Question: I have a query for a dynamicreport as a datasource.
The result till now is:

There are 3 queries connected with 'UNION'. Line 1 all data accumulated for the company. Line 2 all Data for the location and line 3 the detail data.
It is like a tree. But my problem is, that the accumulation is not correct (AnzahlMinuten). Is there an other way to display this data in a dynamicreport. This 3 queries can be very time intense. I also use the RANK() function because i got multiple entries for the time a license is used.
If there are no other easier solutions, where is my fault in the connected queries with union, so that the accumulation is not correct?
'''
SELECT Gesellschaftsname,Standortname,Lizenzname,Abteilungsname,Kostenstelle,
COUNT(DISTINCT username) AS AnzahlUser,
SUM(DISTINCT RuntimeMinute) AS AnzahlMinuten,
1 FROM (SELECT * FROM(SELECT DISTINCT Standortname,
DATEPART(YEAR,PK_Date) AS Jahr,
DATEPART(month,PK_Date) AS Monat,
Lizenzname,COUNT(DISTINCT username) AS AnzUser,
SUM(DISTINCT DATEDIFF(minute,starttime ,pk_date)) AS RuntimeMinute,
starttime,
username,
pk_date,
Abteilungsname,
Gesellschaftsname,
Kostenstelle,
RANK() Over (PARTITION BY starttime ORDER BY pk_date DESC) As Rank
FROM BenutzerLizenz,Benutzer,Abteilung,Lizenz,Standort,Gesellschaft,Kostenstelle
WHERE BenutzerLizenz.PK_ID_user=Benutzer.PK_ID_user AND BenutzerLizenz.PK_ID_lic=Lizenz.PK_ID_lic AND PK_ID_standort=FK_ID_standort AND PK_ID_Abteilung = FK_ID_Abteilung AND PK_ID_Gesellschaft = FK_ID_Gesellschaft AND PK_ID_Kostenstelle = FK_ID_Kostenstelle AND
DATEPART(month,PK_Date) IN ('06','07') AND
DATEPART(YEAR,PK_Date) = '2013' AND
Lizenzname IN ('DESIGNER','iman_nth') AND
Standortname IN ('Unterluss','Neuenburg')
GROUP BY Standortname, Lizenzname, starttime, pk_date, username ,Abteilungsname, Kostenstelle, Gesellschaftsname) tmp
WHERE Rank = 1)tmp2 GROUP BY Standortname,Lizenzname,Abteilungsname, Kostenstelle, Gesellschaftsname
UNION
SELECT Gesellschaftsname,'','','','',
COUNT(DISTINCT username) AS AnzahlUser,
SUM(DISTINCT RuntimeMinute) AS AnzahlMinuten,2
FROM (SELECT * FROM(SELECT DISTINCT Gesellschaftsname,
DATEPART(YEAR,PK_Date) AS Jahr,
DATEPART(month,PK_Date) AS Monat,
COUNT(DISTINCT username) AS AnzUser,
SUM(DISTINCT DATEDIFF(minute,starttime ,pk_date)) AS RuntimeMinute,
starttime,
username,
pk_date,
RANK() Over (PARTITION BY starttime ORDER BY pk_date DESC) As Rank
FROM BenutzerLizenz,Benutzer,Lizenz,Standort,Gesellschaft
WHERE BenutzerLizenz.PK_ID_user=Benutzer.PK_ID_user AND BenutzerLizenz.PK_ID_lic=Lizenz.PK_ID_lic AND PK_ID_Gesellschaft = FK_ID_Gesellschaft AND
DATEPART(month,PK_Date) IN ('06','07') AND
DATEPART(YEAR,PK_Date) = '2013' AND
Lizenzname IN ('DESIGNER','iman_nth') AND
Standortname IN ('Unterluss','Neuenburg')
GROUP BY Gesellschaftsname,starttime, pk_date, username) tmp
WHERE Rank = 1)tmp2 GROUP BY Gesellschaftsname
UNION
SELECT '',Standortname,'','','',
COUNT(DISTINCT username) AS AnzahlUser,
SUM(DISTINCT RuntimeMinute) AS AnzahlMinuten,3
FROM (SELECT * FROM(SELECT DISTINCT Standortname,
DATEPART(YEAR,PK_Date) AS Jahr,
DATEPART(month,PK_Date) AS Monat,
COUNT(DISTINCT username) AS AnzUser,
SUM(DISTINCT DATEDIFF(minute,starttime ,pk_date)) AS RuntimeMinute,
starttime,
username,
pk_date,
RANK() Over (PARTITION BY starttime ORDER BY pk_date DESC) As Rank
FROM BenutzerLizenz,Benutzer,Abteilung,Lizenz,Standort
WHERE BenutzerLizenz.PK_ID_user=Benutzer.PK_ID_user AND BenutzerLizenz.PK_ID_lic=Lizenz.PK_ID_lic AND PK_ID_standort=FK_ID_standort AND PK_ID_Abteilung = FK_ID_Abteilung AND
DATEPART(month,PK_Date) IN ('06','07') AND
DATEPART(YEAR,PK_Date) = '2013' AND
Lizenzname IN ('DESIGNER','iman_nth') AND
Standortname IN ('Unterluss','Neuenburg')
GROUP BY Standortname, starttime, pk_date, username) tmp
WHERE Rank = 1)tmp2 GROUP BY Standortname
ORDER BY 2
'''
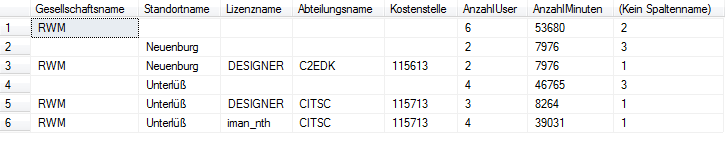
Answer: I think the main issue is with the use of "distinct." This is not a coding problem. When summing distinct on multiple grouping levels, the totals of sub-groups may be greater than the total of the top group. For example:
'''
GroupId Value
1 1
1 2
1 3
2 2
2 4
2 5
'''
Sum(distinct value) on group 1 = 6
sum(distinct value) on group 2 = 11
sum(distinct value) on both groups = 15
Also, in general, it sounds like you are asking for a neater way to solve this problem of multiple grouping levels in a single recordset. I did something like this at a previous job:
<URL>
The idea is that you build the list of possible groups first in a CTE as
'''
Level1 Level2 Level3
A NULL NULL
A AA NULL
A AB NULL
A AA AAA
A AA AAB
A AB ABA
A AB ABB
'''
then join that to your data on the three levels and group by Level1, Level2, Level3. It's a lot cleaner.